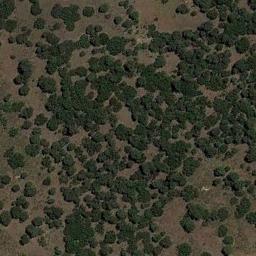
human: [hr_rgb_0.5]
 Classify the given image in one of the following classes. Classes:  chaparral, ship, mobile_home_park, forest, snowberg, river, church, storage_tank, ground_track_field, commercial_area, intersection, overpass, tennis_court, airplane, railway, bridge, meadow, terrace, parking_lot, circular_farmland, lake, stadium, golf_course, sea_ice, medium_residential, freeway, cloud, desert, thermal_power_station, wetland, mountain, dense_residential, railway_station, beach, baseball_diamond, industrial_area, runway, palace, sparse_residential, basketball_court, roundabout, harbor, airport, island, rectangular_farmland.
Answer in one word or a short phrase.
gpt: chaparral